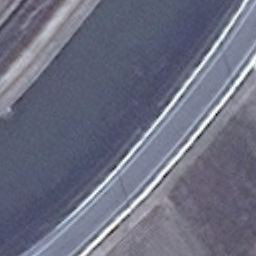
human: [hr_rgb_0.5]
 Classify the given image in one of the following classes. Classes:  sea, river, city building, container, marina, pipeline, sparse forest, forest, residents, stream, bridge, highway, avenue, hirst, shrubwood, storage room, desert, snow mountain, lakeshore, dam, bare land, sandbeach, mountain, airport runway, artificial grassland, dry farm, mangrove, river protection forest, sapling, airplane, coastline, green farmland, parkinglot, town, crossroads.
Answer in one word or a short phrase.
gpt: river